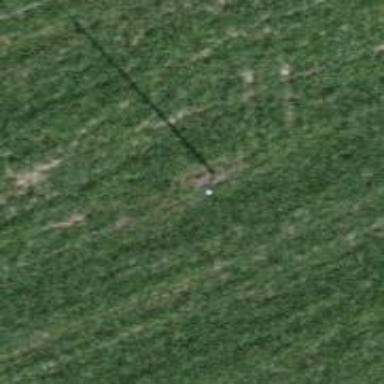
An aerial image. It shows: Straight power pole.